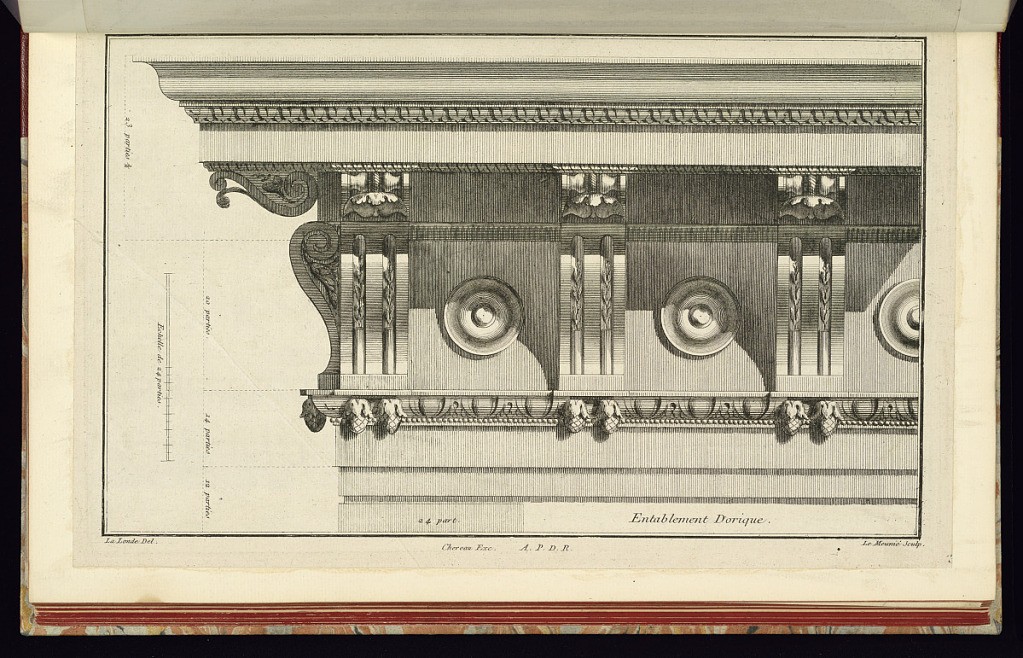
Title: Entablement Dorique
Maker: Richard de Lalonde, French, active 1780–96
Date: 1785-1788
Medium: Etching on off-white laid paper
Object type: Print
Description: Design for a Doric entablature. The cornice features a band of lamb tongue; the frieze has three engaged, scrolling triglyphs with leaf detailing, and recessed panels with circles in the metopes; the architrave is carved with egg and dart and bead bands, and has hanging pinecones. There are a series of measurements for the entablature printed on the left side of the plate with a scale bar of "24 parties." The plate is signed and numbered.